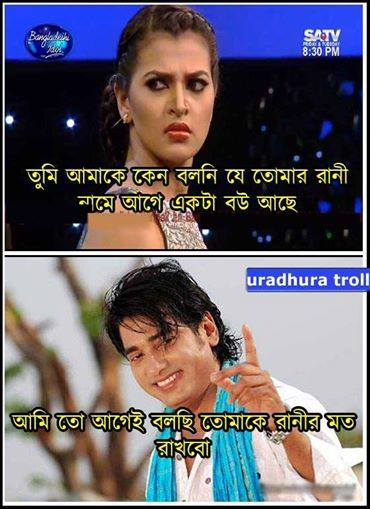
Caption: তুমি আমাকে কেন বলনি যে তোমার রানী নামে আগে একটা বউ আছে আমি তো আগেই বলেছি তোমাকে রানীর মত রাখবো
Label: non-hate